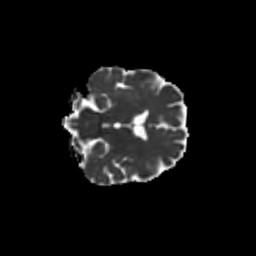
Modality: MD
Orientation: coronal
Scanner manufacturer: siemens
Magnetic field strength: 3 T
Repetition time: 9.2 s
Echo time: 0.084 s